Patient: sex F, age 83
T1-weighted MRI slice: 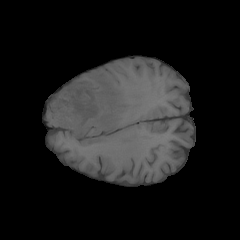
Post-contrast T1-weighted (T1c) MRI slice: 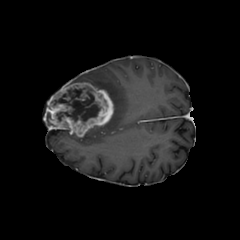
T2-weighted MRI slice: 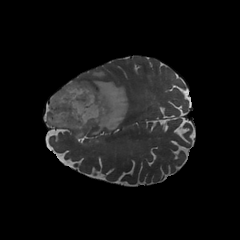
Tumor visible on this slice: yes
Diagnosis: Glioblastoma, IDH-wildtype
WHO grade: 4